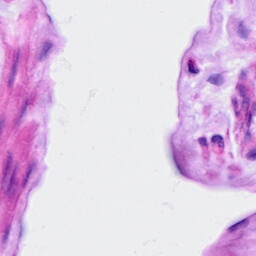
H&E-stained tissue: Ovarian